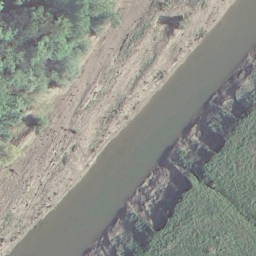
Label: river